Interaction volume radius: 5 \u00c5
Interaction volume height: 10 \u00c5
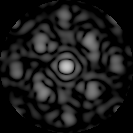
Disorder parameter: 0.4463